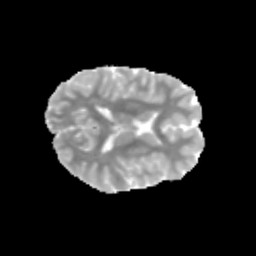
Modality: MD
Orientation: axial
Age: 10
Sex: male
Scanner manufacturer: siemens
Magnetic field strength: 3 T
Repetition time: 3.8 s
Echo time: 0.07 s